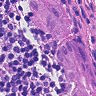
Metastatic tissue present: yes